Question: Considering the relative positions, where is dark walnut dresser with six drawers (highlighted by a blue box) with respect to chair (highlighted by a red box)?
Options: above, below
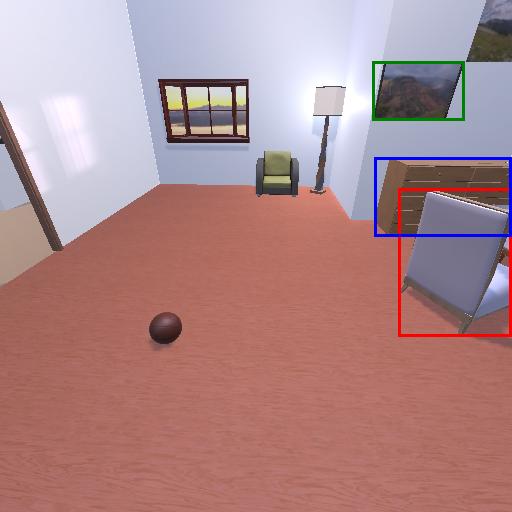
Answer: above